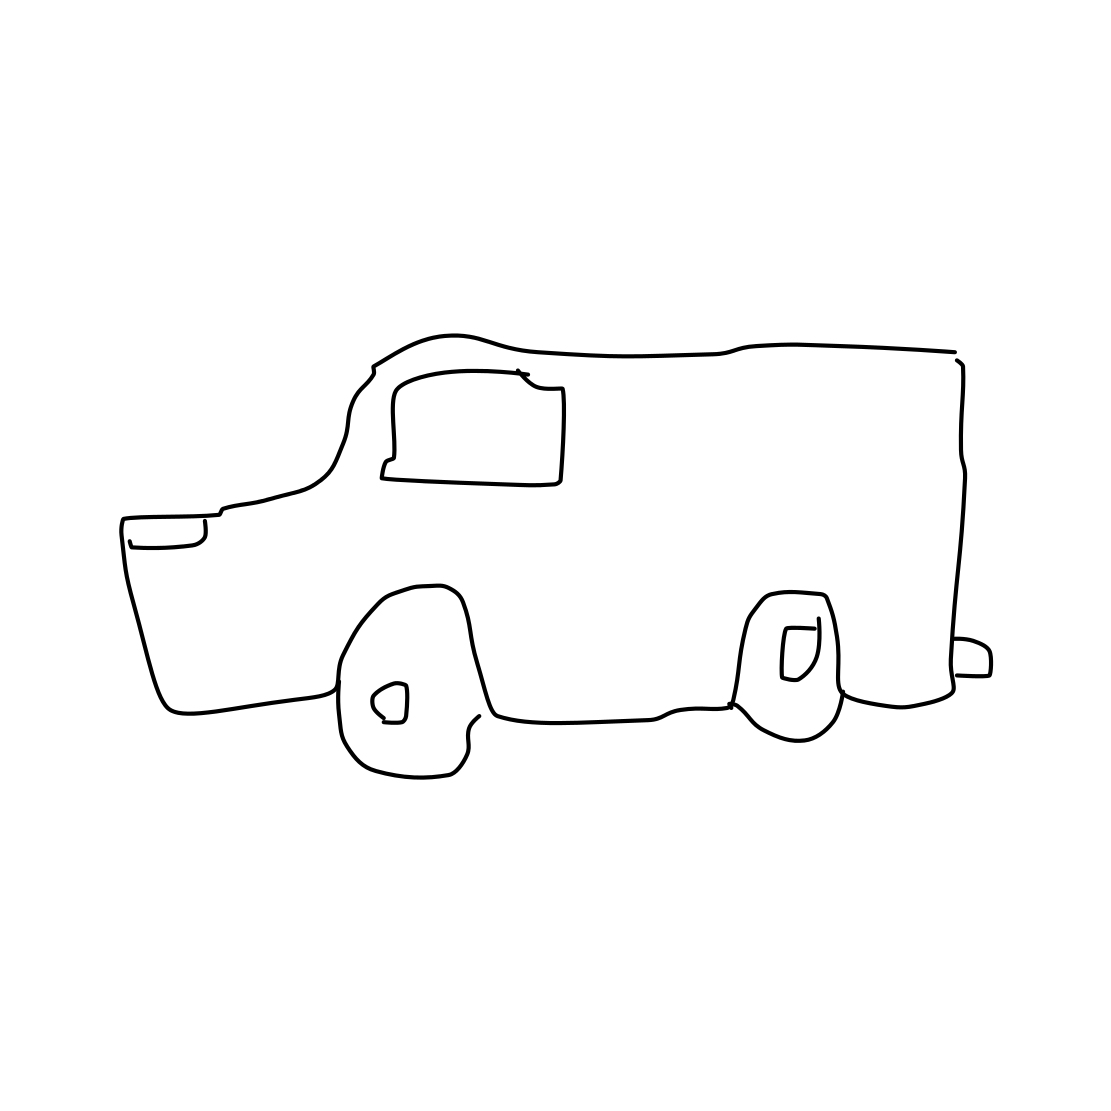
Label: van